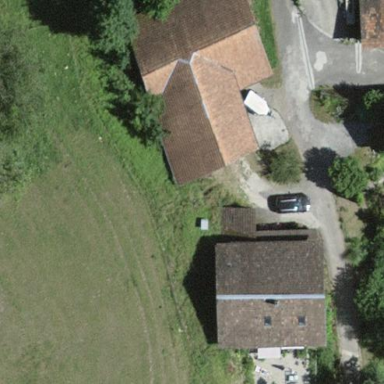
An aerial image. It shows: Rural barn.